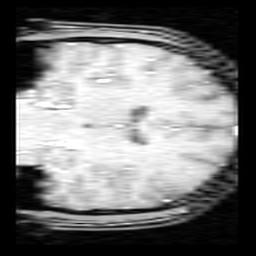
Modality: inplaneT1
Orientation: coronal
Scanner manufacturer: ge
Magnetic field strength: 3 T
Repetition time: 0.2 s
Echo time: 0.0036 s